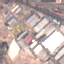
Land use / land cover class: Industrial